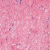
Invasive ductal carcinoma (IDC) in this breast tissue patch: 0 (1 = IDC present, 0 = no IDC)